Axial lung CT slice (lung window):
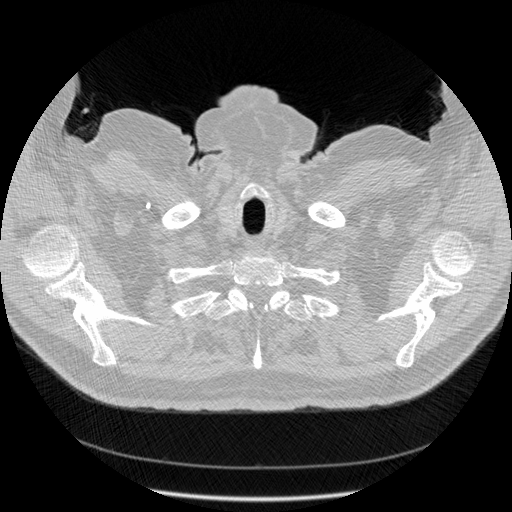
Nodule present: no